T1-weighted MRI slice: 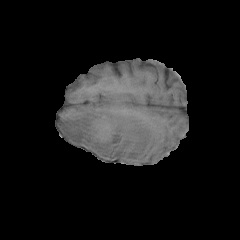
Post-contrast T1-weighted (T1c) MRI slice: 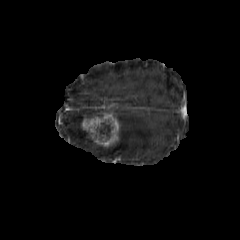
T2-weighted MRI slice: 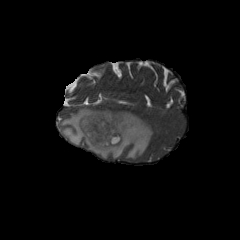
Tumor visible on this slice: yes